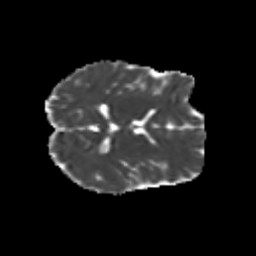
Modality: MD
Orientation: axial
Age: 24
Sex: male
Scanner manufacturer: siemens
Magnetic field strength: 3 T
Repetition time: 3.5 s
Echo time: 0.104 s